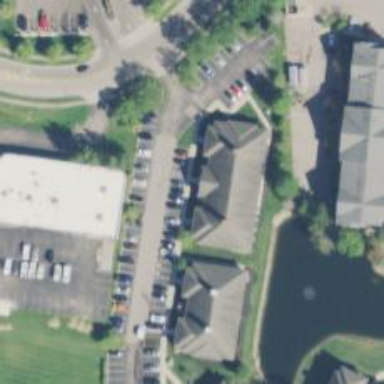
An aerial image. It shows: Hospice facility providing healthcare services.